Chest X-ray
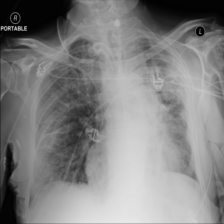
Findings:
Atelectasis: negative
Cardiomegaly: negative
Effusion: negative
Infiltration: positive
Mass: negative
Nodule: negative
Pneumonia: negative
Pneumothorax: negative
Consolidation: negative
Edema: negative
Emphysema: negative
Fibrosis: negative
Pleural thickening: negative
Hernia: negative